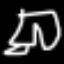
Label: pants